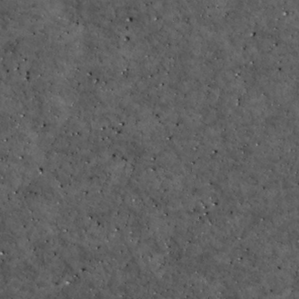
Label: non_frost